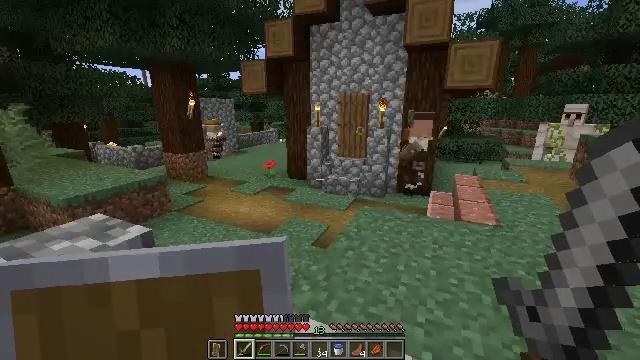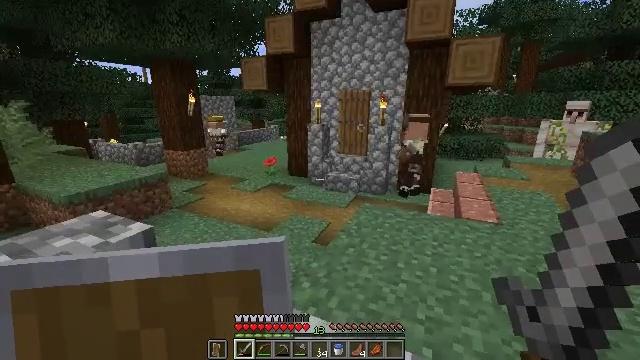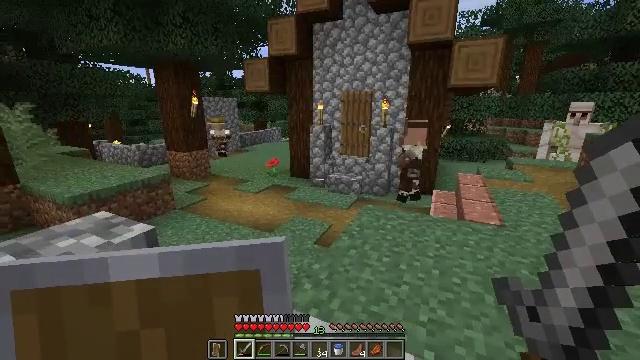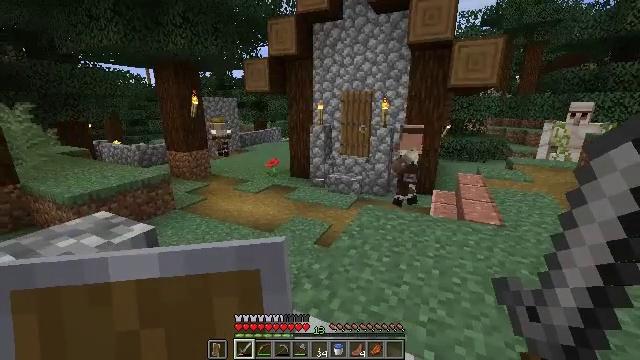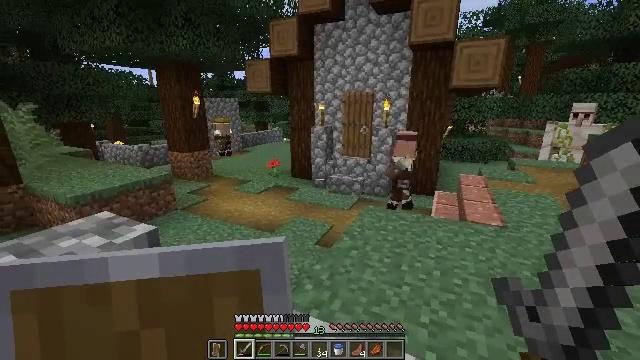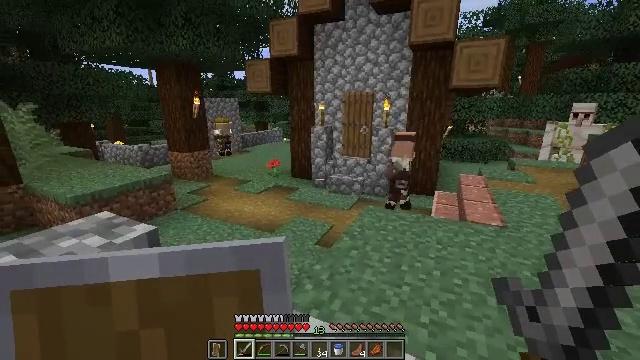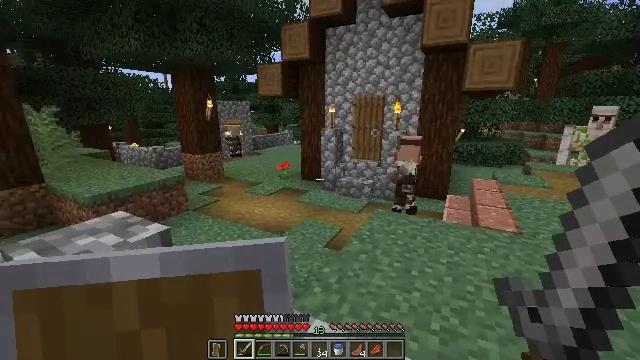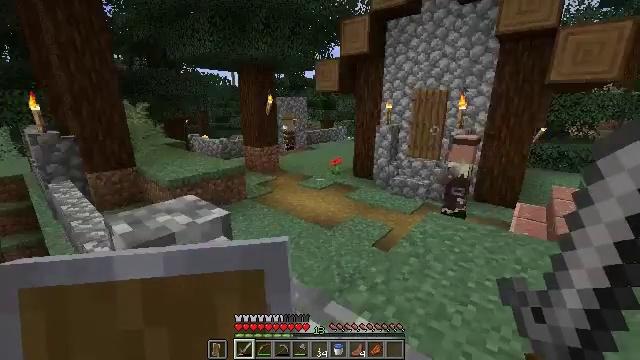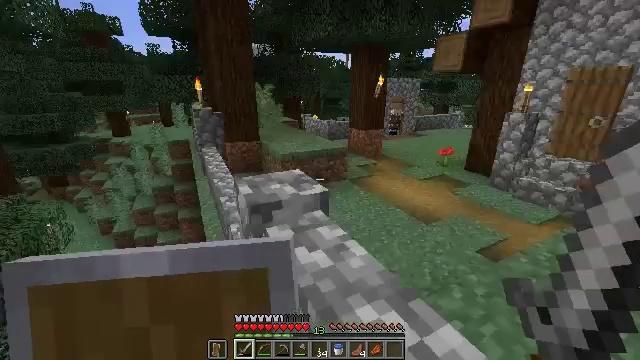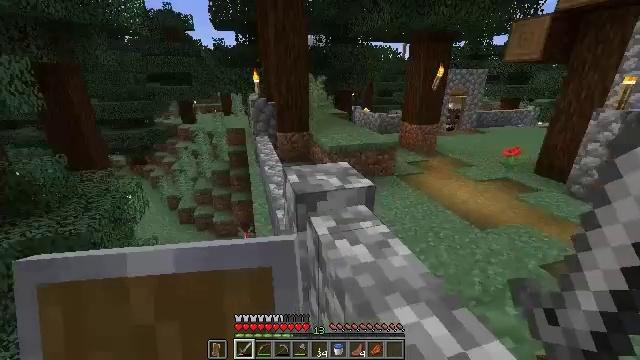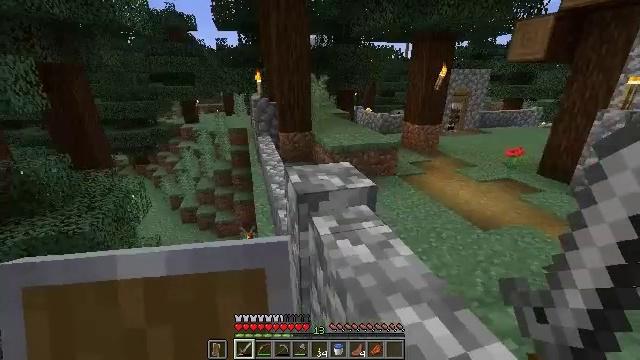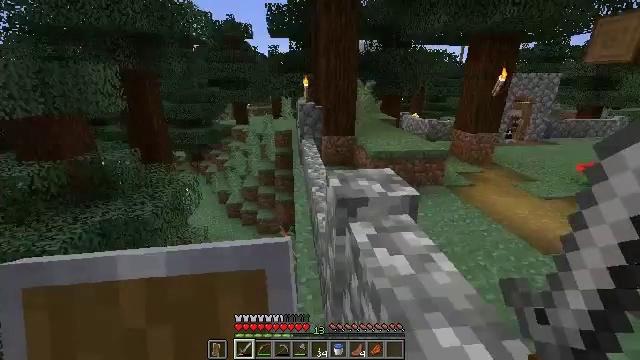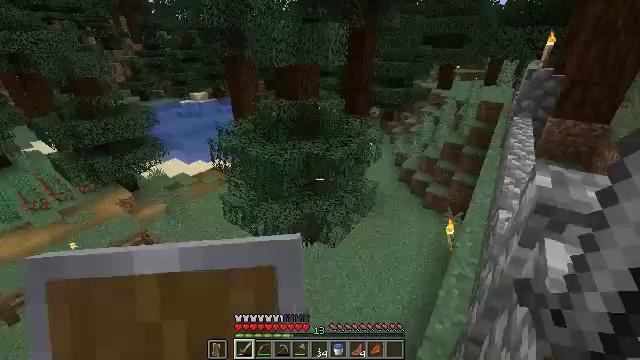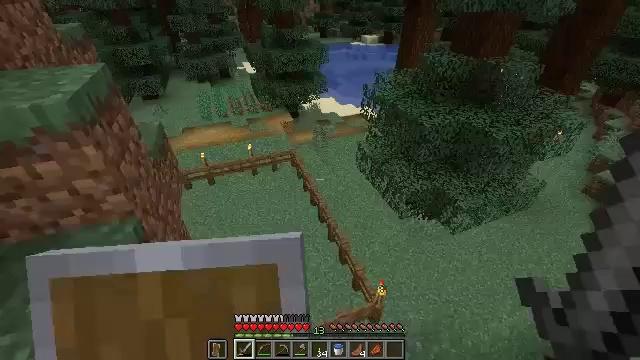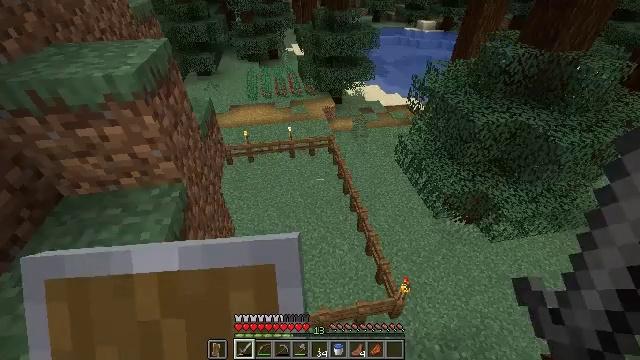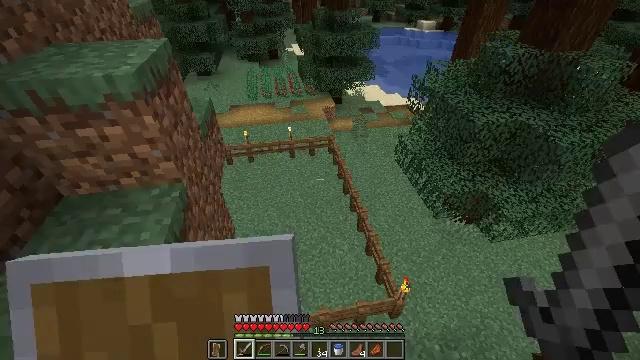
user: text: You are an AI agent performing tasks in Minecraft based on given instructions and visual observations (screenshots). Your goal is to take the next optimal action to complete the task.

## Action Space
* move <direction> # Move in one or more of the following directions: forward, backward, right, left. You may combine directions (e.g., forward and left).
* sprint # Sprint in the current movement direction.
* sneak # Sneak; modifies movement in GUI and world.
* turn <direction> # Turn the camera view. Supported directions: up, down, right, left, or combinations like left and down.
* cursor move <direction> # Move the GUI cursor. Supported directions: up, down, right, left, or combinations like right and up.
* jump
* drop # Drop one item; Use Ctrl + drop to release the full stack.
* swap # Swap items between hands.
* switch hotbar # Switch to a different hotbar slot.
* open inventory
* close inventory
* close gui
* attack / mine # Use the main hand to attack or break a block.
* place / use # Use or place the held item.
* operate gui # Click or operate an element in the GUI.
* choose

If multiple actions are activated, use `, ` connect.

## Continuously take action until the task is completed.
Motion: motion action
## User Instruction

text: Collect potatoes from the garden.
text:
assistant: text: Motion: no_op
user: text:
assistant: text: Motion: no_op
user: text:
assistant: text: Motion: no_op
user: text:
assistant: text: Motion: no_op
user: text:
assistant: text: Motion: no_op
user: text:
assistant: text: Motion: turn left
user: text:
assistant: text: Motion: turn left
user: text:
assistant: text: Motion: turn left and down
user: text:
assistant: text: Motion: turn left and down
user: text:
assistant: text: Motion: no_op
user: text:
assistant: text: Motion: turn left
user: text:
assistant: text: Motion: turn left and down
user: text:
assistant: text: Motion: turn left and down
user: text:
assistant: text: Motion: turn left and down
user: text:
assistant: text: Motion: no_op
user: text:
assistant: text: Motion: no_op
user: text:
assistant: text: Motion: no_op
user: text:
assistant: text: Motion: turn right
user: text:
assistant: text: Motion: turn right and up
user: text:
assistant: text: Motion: turn right and up
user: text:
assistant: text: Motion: turn right and up
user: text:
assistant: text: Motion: no_op
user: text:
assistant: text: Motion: no_op
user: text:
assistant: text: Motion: no_op
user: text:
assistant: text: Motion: no_op
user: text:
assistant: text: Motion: no_op
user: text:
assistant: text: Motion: move back
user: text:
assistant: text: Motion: move back, turn left
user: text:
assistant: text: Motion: move back, turn left and down
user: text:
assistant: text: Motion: move back and move left, turn left and down